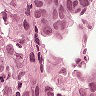
Metastatic tissue present: yes